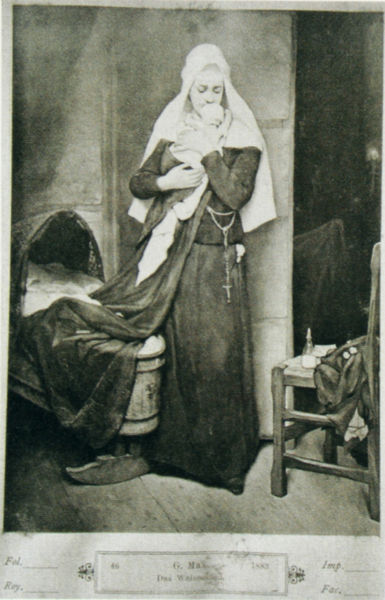
Titel: Das Waisenkind
Künstler: Gabriel von Max
Standort: München
Institution: Stadtmuseum, Sammlung Fotografie
Schlagwörter: dunkel, gemälde, schatten, umhang, weiß, frau, grau, holz, kleid, licht, raum, schwarz, stuhl, tür, zeichnung, zimmer, gebäude, haus, schleier, tuch, haube, flasche, jung, arm, gesicht, halten, kleidung, tragen, innenraum, porträt, boden, gewand, interieur, kutte, decke, innen, kind, mutter, genre, schrift, kuss, küssen, ecke, grafik, klein, baby, dielen, chair, embrace, kiss, white, black, dress, einfach, hair, old, room, woman, holzboden, kopftuch, kerze, bedroom, bett, print, stube, kammer, foto, fotografie, photographie, kreuz, füttern, milch, schlicht, druck, schwarzweiß, nonne, orden, habit, schwester, kleinkind, photo, tracht, fläschchen, karte, anhänger, sad, religiös, child, light, postkarte, maria, madonna, rosenkranz, black and white, kinderwagen, reproduktion, mother, scarf, cross, ornat, wiege, bettchen, clothes, monk, kinderzimmer, religion, cloth, god, christ, kreutz, sleeping, christian, clothing, hold, schwarweiss, photograph, tall, kinderwiege, kleind, hilz, crêche, ordenstracht, infant, nurse, hug, crying, holding, indoors, nun, flask, mum, cradle, aged, mom, cry, kusss, old painting, kurzifix, caress, gentle, chare, crib, cot, aged painting, sad nun, covered head, reproduktion schwarzweiss, schrzweiss, soothe, pacify